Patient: sex M, age 56
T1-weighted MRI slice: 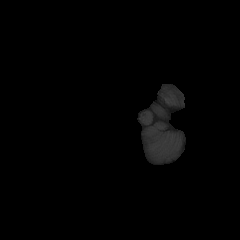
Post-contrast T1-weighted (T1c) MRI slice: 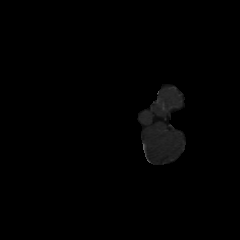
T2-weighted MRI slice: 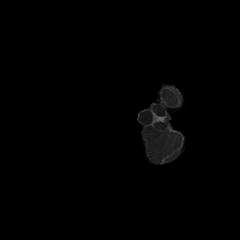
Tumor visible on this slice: no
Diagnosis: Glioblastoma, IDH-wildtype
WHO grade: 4